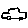
Label: car